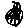
Label: moon